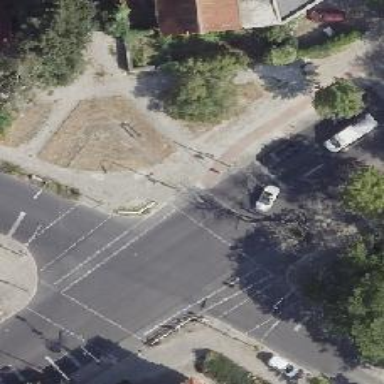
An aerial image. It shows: Secondary road with asphalt surface. There are separate sidewalks on both sides and cycle tracks on both sides as well.